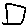
Label: square